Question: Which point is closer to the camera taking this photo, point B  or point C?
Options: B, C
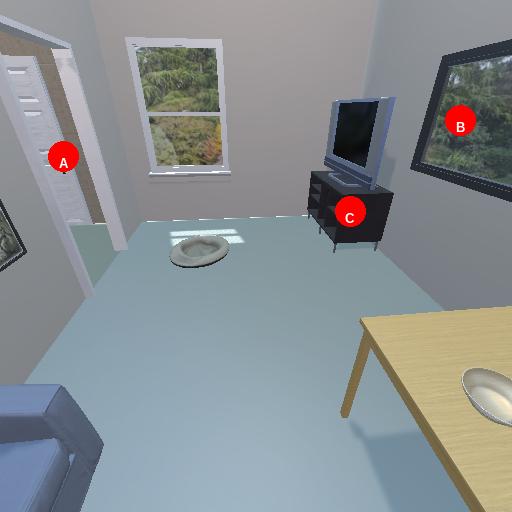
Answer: B